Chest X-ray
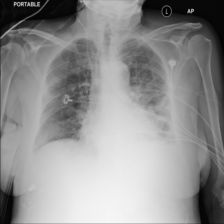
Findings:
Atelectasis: positive
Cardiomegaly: negative
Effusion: positive
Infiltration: positive
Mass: negative
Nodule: negative
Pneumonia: negative
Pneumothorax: negative
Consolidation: negative
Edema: negative
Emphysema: negative
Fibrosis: negative
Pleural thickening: negative
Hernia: negative